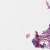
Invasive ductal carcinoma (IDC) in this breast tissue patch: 1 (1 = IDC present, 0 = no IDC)